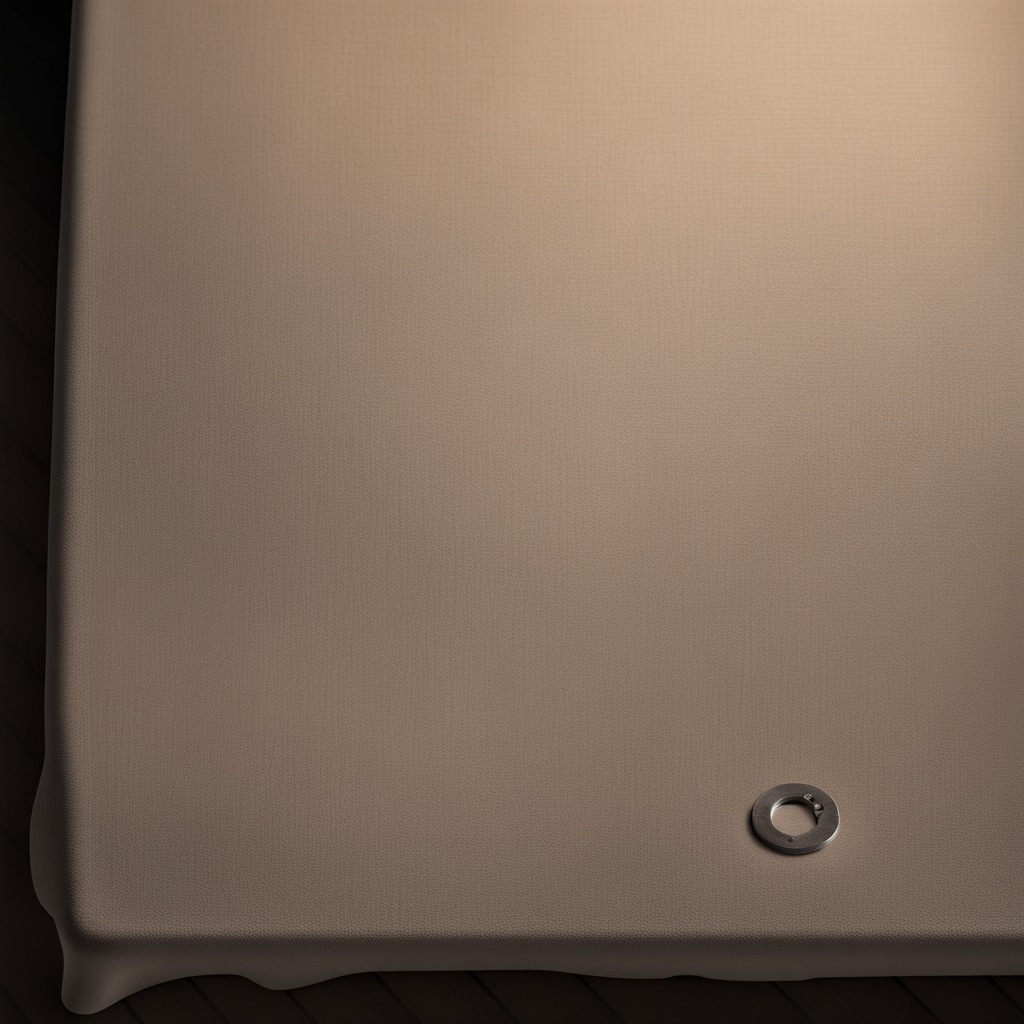
A flat metal washer lying on a wooden table inside a workshop at night.